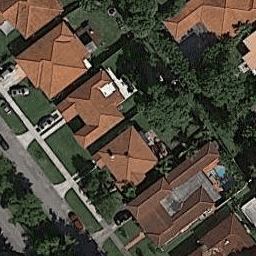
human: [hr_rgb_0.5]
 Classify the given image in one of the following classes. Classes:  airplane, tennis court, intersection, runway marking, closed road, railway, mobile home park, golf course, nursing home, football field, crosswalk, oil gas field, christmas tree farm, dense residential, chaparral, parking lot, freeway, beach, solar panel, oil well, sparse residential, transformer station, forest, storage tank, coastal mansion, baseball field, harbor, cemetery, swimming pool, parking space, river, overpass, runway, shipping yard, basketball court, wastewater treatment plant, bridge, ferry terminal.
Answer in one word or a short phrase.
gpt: coastal mansion